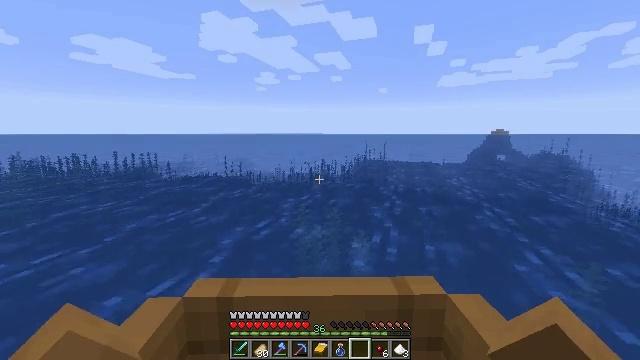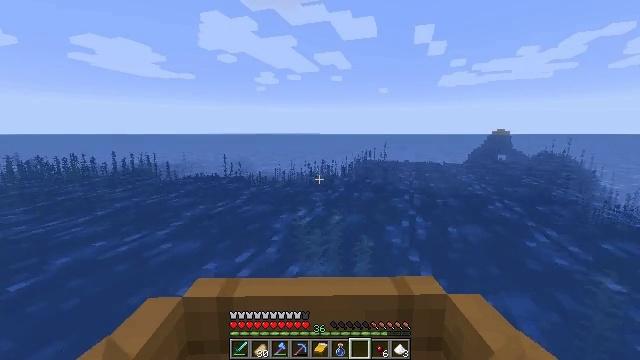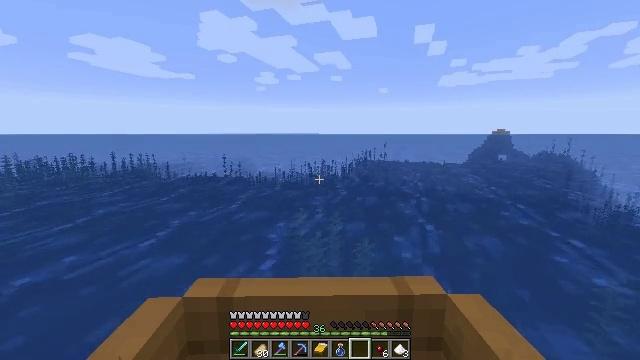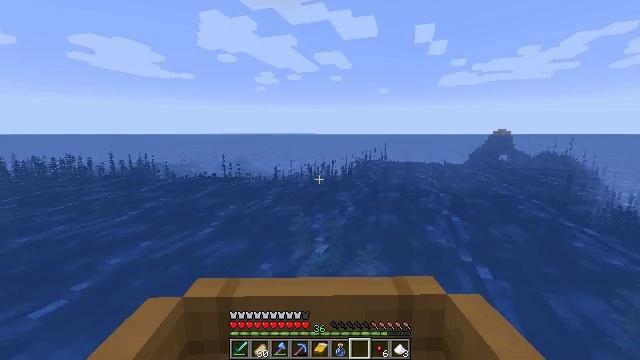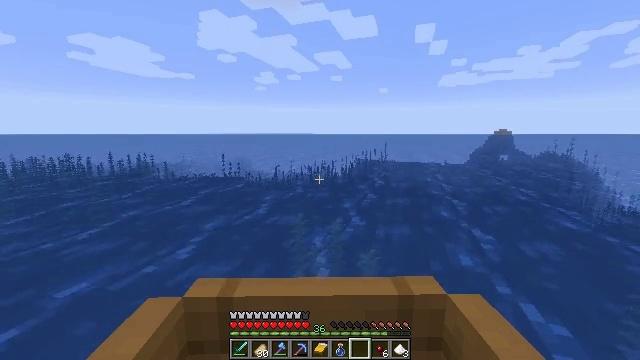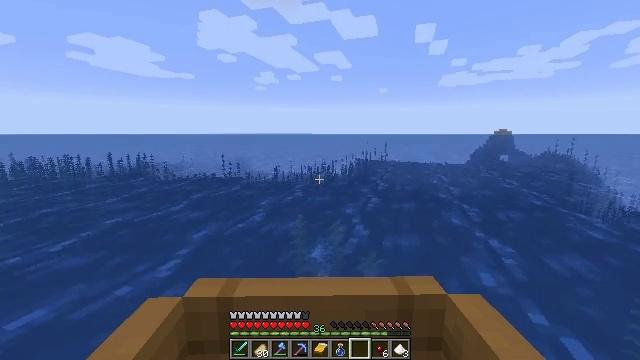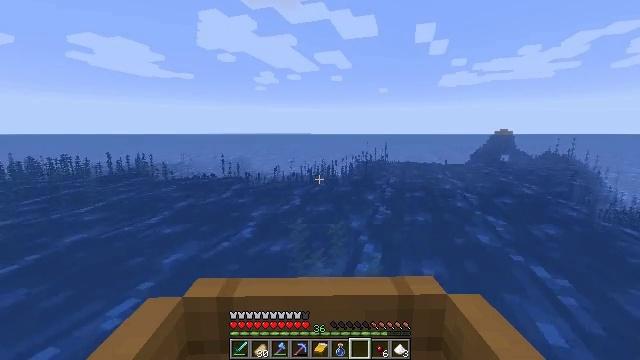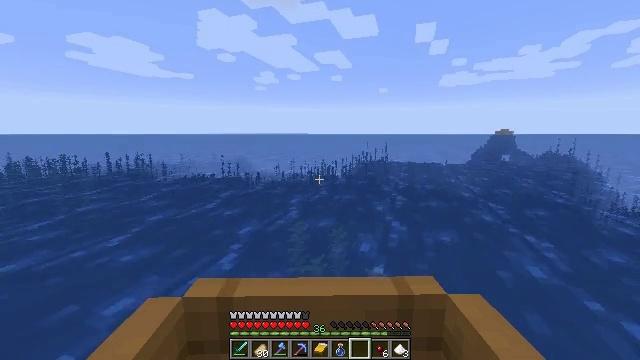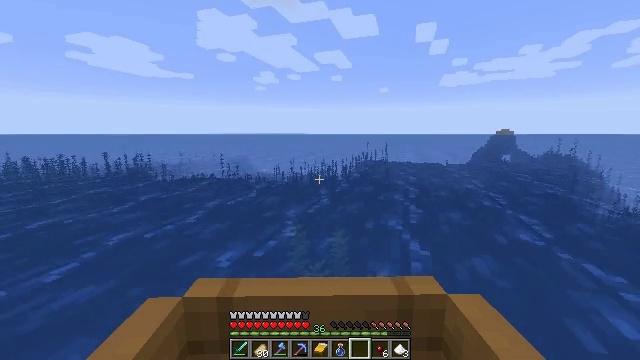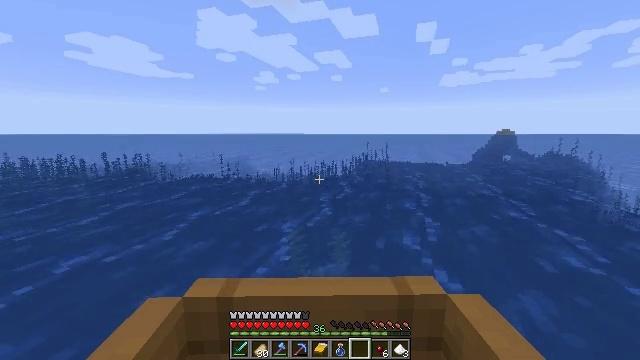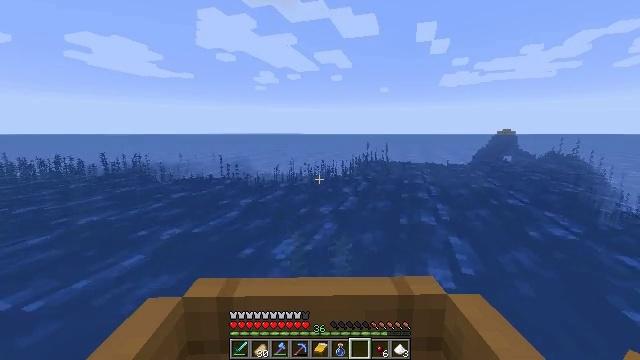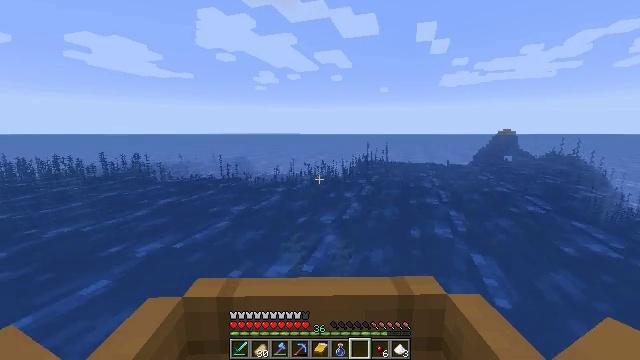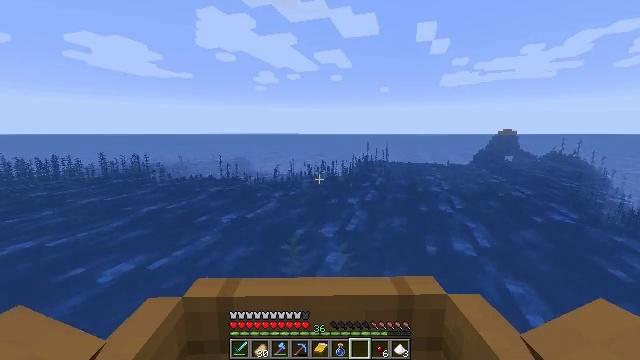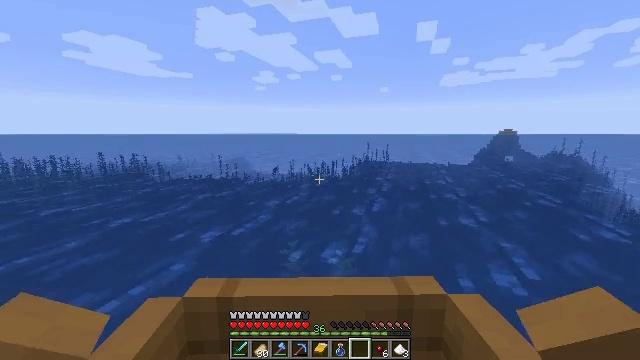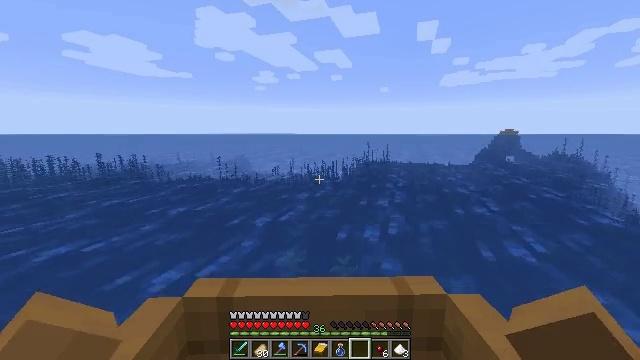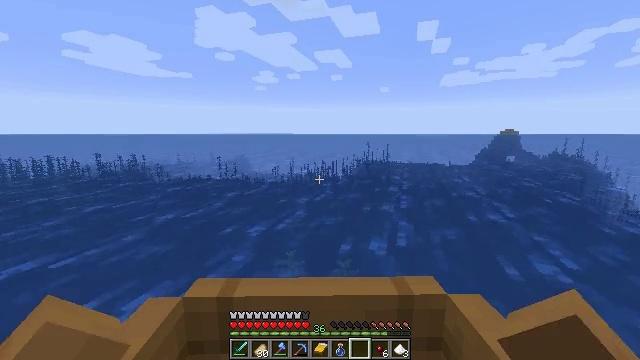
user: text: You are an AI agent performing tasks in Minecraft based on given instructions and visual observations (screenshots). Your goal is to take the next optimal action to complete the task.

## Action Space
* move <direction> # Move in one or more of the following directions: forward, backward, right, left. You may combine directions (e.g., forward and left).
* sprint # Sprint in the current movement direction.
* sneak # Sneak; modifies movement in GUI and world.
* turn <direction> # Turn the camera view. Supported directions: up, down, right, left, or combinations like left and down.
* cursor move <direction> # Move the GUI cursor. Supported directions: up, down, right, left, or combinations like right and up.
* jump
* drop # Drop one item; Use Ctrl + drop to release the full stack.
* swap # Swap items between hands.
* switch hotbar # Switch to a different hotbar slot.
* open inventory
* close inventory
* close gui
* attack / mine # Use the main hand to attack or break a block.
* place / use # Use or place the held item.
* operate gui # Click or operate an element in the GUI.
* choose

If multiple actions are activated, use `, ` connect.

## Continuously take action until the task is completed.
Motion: motion action
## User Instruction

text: Gather the mushroom stem from a big mushroom.
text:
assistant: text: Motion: move forward
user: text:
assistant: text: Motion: move forward
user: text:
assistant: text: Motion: move forward
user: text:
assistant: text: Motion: move forward
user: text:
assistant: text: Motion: move forward
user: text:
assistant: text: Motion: move forward
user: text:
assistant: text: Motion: move forward
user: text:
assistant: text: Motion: move forward
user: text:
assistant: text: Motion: move forward
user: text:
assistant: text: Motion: move forward
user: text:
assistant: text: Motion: move forward
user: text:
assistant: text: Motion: move forward
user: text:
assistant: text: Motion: move forward
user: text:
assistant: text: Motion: move forward
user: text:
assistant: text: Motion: move forward
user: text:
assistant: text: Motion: move forward
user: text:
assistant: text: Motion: move forward
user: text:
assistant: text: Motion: move forward
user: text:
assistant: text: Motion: move forward
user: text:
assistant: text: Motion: move forward
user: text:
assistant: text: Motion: move forward
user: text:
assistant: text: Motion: move forward
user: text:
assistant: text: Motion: move forward
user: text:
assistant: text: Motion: move forward
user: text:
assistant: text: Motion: move forward
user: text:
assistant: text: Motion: move forward
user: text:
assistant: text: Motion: move forward
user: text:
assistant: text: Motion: move forward
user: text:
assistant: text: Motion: move forward
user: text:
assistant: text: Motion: move forward